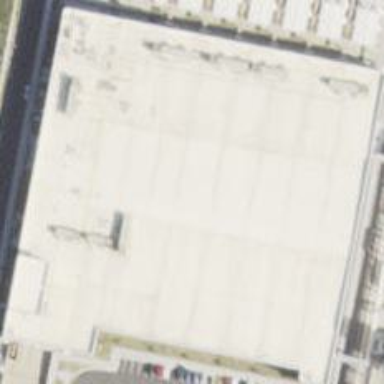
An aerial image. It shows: Data center building.